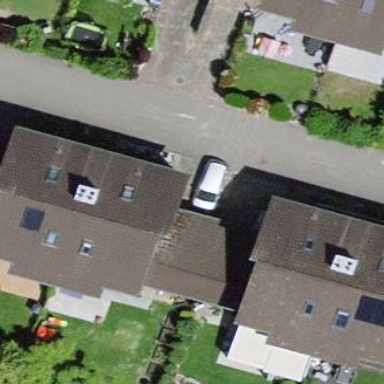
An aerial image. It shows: Semidetached house.